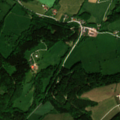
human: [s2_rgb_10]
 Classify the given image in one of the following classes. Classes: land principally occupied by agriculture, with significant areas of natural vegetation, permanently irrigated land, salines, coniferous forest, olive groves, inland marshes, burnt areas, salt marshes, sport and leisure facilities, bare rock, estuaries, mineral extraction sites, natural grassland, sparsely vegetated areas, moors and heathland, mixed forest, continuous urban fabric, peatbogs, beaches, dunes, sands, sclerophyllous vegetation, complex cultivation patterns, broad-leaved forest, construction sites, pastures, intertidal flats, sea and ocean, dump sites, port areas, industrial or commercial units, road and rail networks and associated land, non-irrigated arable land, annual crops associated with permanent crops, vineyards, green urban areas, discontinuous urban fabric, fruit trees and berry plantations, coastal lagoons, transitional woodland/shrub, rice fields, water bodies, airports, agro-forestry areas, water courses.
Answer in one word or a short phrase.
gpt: discontinuous urban fabric, pastures, complex cultivation patterns, broad-leaved forest, mixed forest